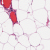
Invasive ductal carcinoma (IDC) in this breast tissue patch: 0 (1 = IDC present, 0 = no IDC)